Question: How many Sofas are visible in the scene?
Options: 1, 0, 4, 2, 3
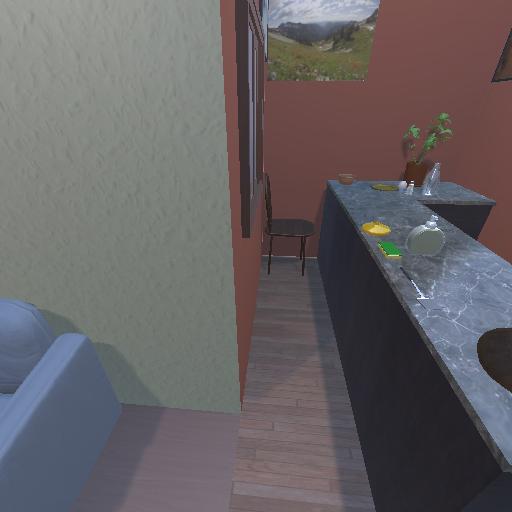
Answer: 1